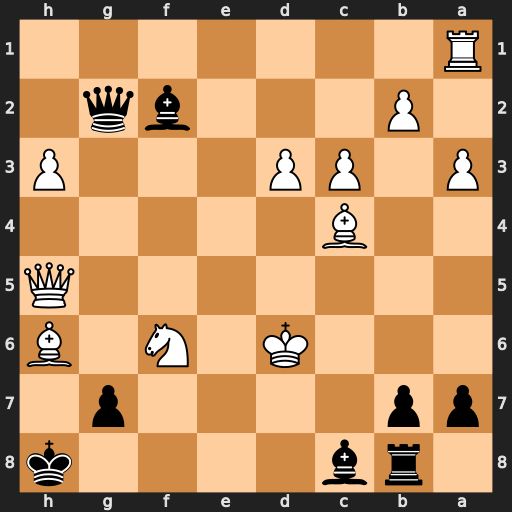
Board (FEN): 1rb4k/pp4p1/3K1N1B/7Q/2B5/P1PP3P/1P3bq1/R7
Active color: b
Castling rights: -
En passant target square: -
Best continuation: Qc6+ Ke5 Qxf6+ Ke4 Bf5+ Qxf5 Re8+ Be6 Rxe6+ Qxe6 Qxe6+